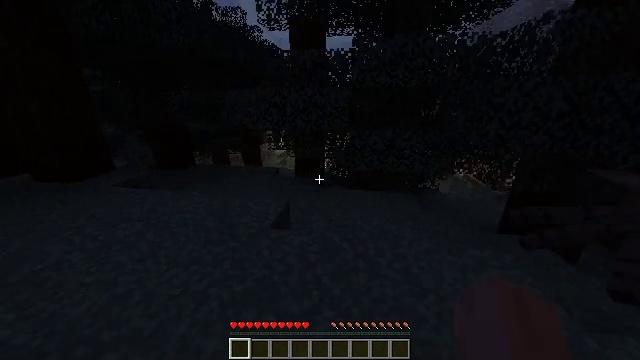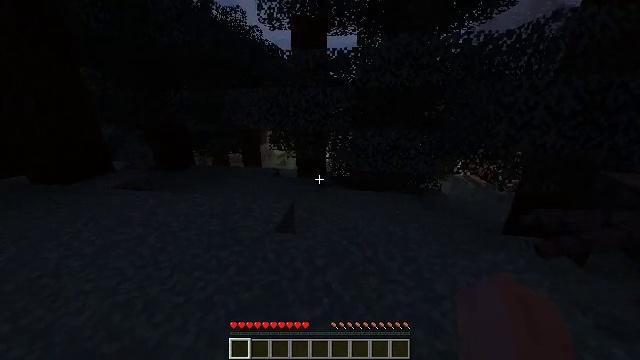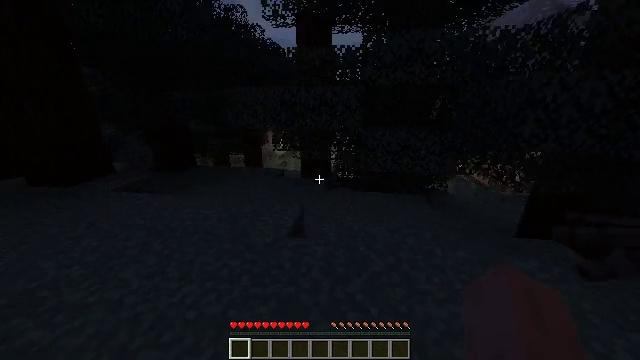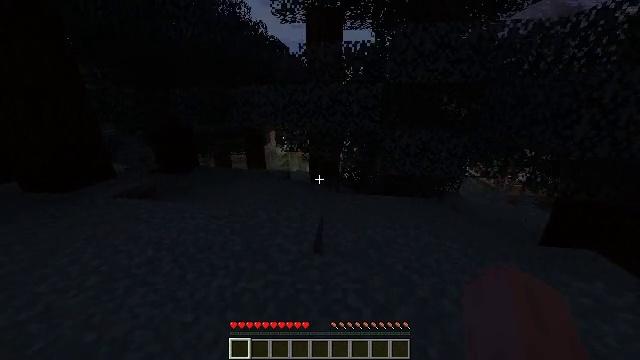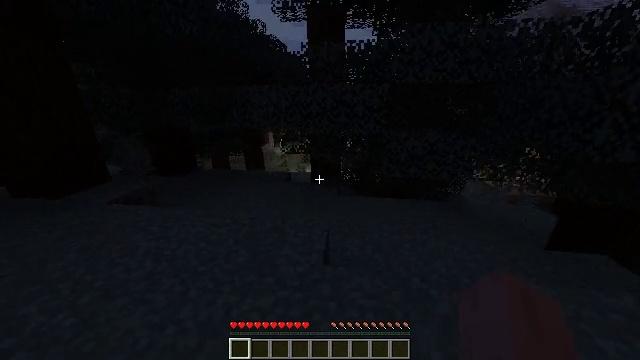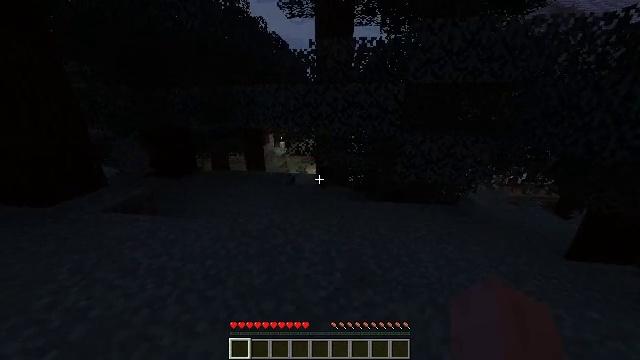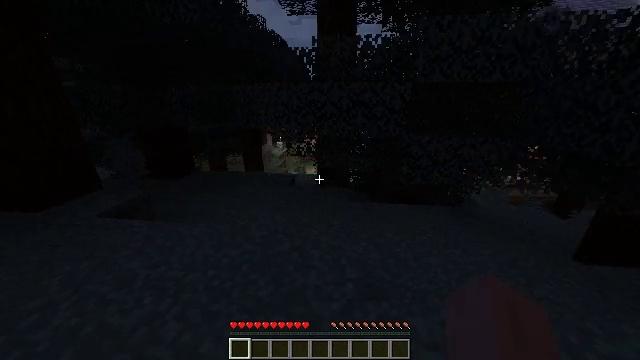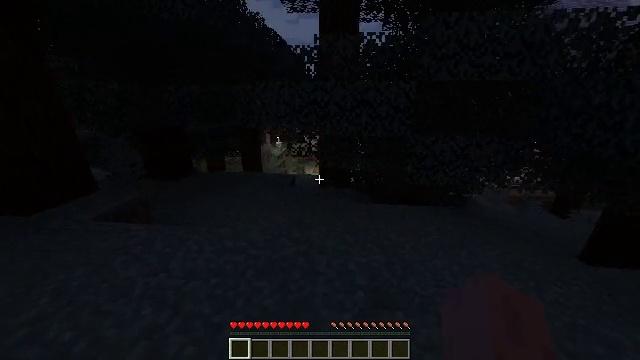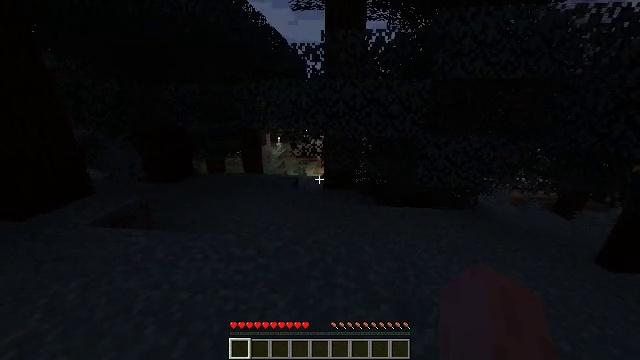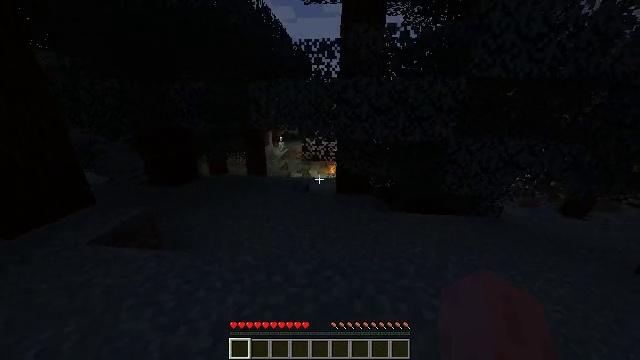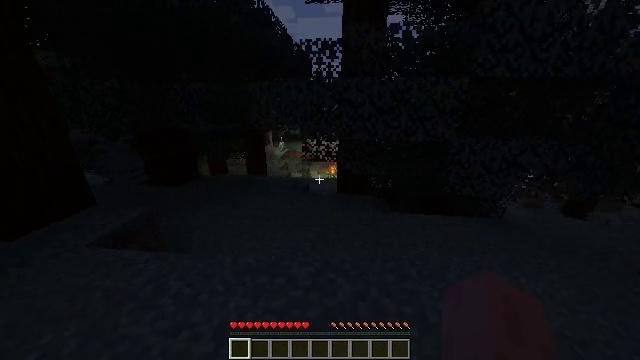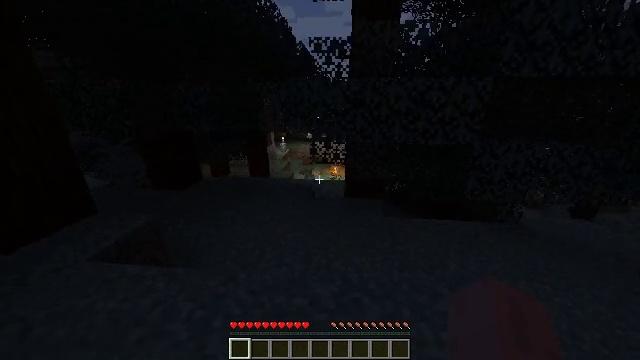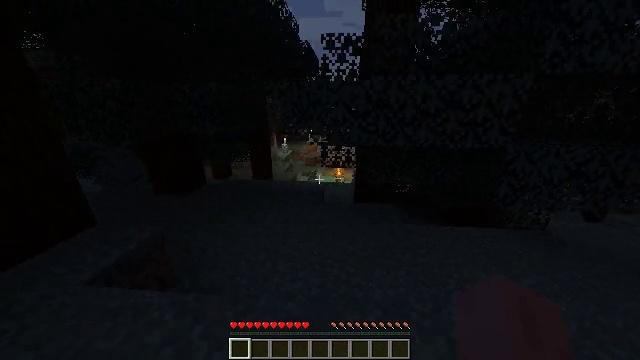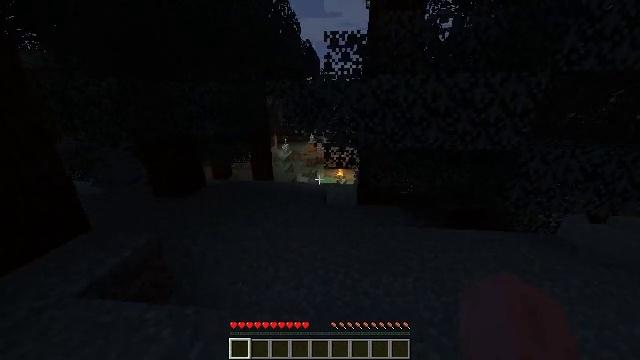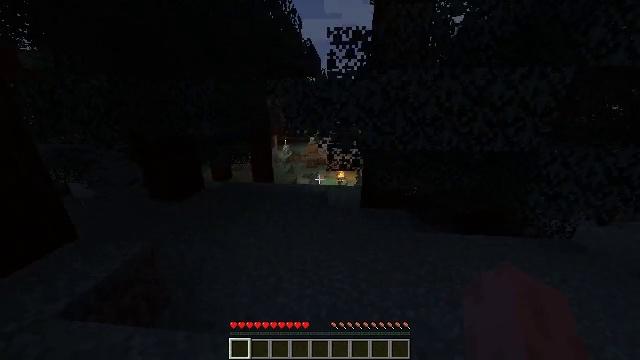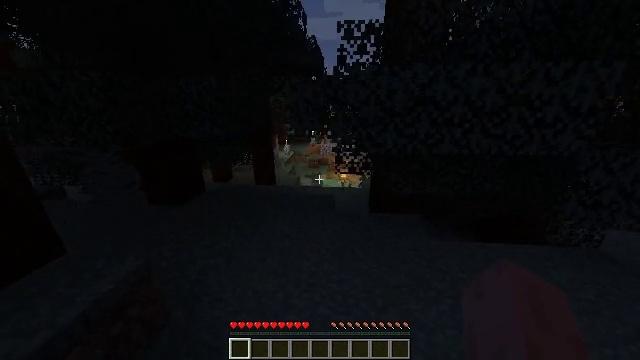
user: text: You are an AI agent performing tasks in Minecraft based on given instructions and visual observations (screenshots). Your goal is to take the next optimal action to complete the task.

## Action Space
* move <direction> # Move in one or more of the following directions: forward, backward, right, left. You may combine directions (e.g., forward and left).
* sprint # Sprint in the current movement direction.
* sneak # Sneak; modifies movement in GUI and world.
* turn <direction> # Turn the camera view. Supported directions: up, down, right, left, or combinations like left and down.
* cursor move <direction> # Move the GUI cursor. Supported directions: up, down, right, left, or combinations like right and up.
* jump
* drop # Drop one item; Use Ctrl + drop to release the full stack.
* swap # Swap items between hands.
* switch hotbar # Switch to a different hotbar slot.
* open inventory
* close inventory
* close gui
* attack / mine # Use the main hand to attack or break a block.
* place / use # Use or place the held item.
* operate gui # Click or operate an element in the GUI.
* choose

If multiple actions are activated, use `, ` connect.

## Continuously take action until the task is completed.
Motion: motion action
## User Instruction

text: Attack the jack o'lantern to retrieve it.
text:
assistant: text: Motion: move forward and move left, sprint
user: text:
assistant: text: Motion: move forward and move left, sprint
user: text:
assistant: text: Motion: move forward and move left, sprint
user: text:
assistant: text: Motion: move forward and move left, sprint
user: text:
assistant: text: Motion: move forward and move left, sprint
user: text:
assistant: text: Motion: move forward and move left, sprint
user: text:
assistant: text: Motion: move forward and move left, sprint
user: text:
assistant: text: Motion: move forward and move left, sprint
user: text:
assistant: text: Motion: move forward and move left, sprint
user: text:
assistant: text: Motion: move forward and move left, sprint
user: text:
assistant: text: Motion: move forward and move left, sprint
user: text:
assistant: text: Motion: move forward, sprint
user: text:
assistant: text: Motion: move forward, sprint
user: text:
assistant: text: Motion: move forward and move left, sprint
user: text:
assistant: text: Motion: move forward and move left, sprint
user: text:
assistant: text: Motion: move forward and move left, sprint
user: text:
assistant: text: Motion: move forward and move left, sprint
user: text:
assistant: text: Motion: move forward and move left, sprint
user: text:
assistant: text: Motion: move forward and move left, sprint
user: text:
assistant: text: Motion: move forward and move left, sprint
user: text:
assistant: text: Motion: move forward, sprint, turn right
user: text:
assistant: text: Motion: move forward, sprint, turn right
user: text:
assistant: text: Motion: move forward, sprint, turn right
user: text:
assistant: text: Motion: move forward, sprint, turn right
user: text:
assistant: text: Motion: move forward, sprint
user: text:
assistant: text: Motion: move forward, sprint
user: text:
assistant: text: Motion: move forward, sprint
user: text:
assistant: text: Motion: move forward, sprint
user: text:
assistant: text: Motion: move forward, sprint
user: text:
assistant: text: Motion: move forward, sprint